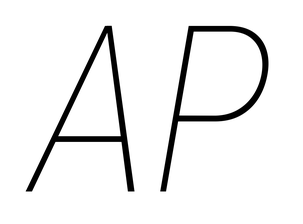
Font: Roboto-Italic_Condensed_Thin_Italic